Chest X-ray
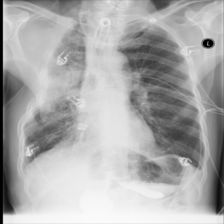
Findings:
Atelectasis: negative
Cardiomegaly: negative
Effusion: negative
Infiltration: negative
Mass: negative
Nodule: negative
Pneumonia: negative
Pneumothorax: negative
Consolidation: negative
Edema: negative
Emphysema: negative
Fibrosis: negative
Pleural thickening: negative
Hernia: negative